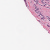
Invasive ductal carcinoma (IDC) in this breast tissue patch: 1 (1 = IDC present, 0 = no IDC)